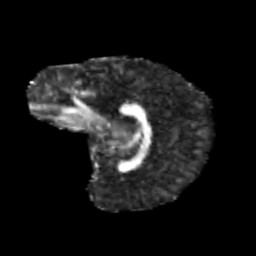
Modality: FA
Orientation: sagittal
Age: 11
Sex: male
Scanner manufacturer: siemens
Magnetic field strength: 3 T
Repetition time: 3.8 s
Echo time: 0.07 s